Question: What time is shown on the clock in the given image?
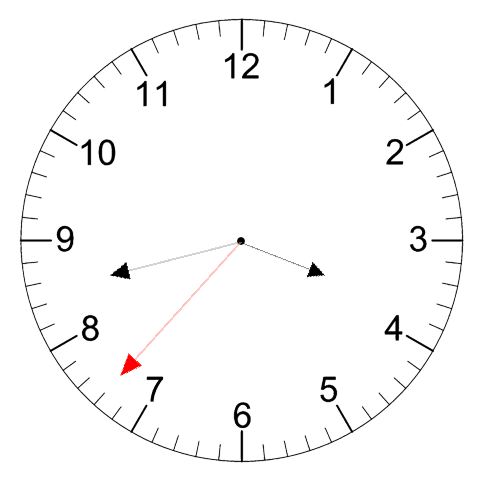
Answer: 03:42:37